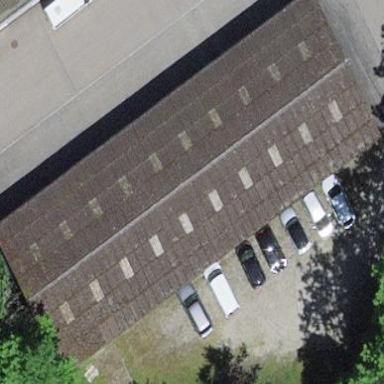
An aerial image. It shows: Warehouse.